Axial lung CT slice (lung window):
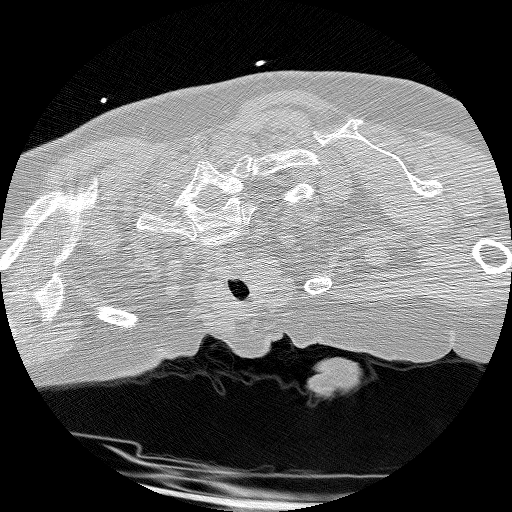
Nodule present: no